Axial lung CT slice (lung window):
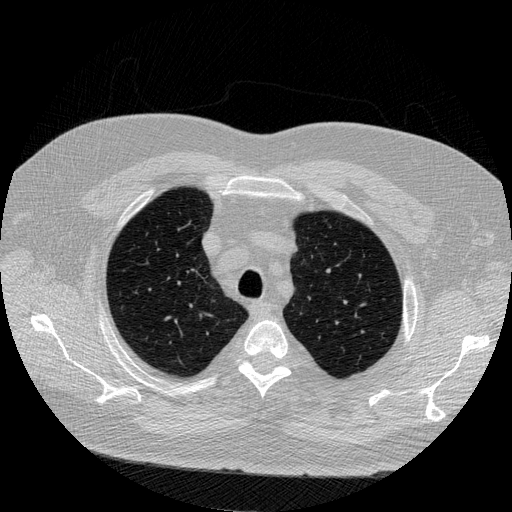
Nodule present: no